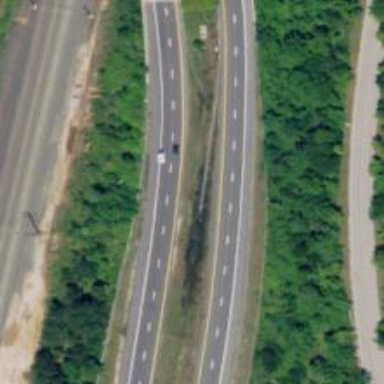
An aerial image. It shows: Asphalt motorway.